Question: '''
//function which is in my DatabaseHelper class which extends SQLiteOpenHelper
public String getCoordinatesLatitude(int id) {
String rowLat = "";
SQLiteDatabase db = this.getReadableDatabase();
String latQuery = "SELECT " + KEY_LATITUDE + "FROM " + TABLE_COORDINATES + "WHERE " + KEY_ID + "=" + id;
Cursor cursorr = db.rawQuery(latQuery,null);
if (cursorr != null){
cursorr.moveToPosition(id);
rowLat = cursorr.getString(cursorr.getColumnIndex(KEY_LATITUDE));
}
// return coordinates
return rowLat;
}
//function in my main activity
public void onListItemClick(ListView l, View v, int position, long id) {
selectedFromList = (String) (l.getItemAtPosition(position));
selectedItem = (int) l.getItemIdAtPosition(position);
String rowLat = helper.getCoordinatesLatitude(selectedItem);
Toast.makeText(getApplicationContext(), rowLat, Toast.LENGTH_SHORT).show();
}
'''
I have a 'listview' which contains 'locations'. Each location contains 'latitude','longitude' and a date. What i basically want is to click on a 'listview' item, and retrieve the items 'latitude' value from my database, based on its 'listview' ID. I setup the 'getCoordinatesLatitude()' function but i dont know if my code is correct, because when i click on a 'listview' item i get force close and logcat shows 'nullPointerException'. How can i make this work? Thanks
What my listview looks like

I managed to get rid of nullPointerException error, and changed my code to this
'''
public String getLatitudeFromId(long id) {
String rowLat = "not found";
SQLiteDatabase db = this.getReadableDatabase();
//String latQuery = "SELECT " + KEY_LATITUDE + " FROM " + TABLE_COORDINATES + " WHERE " + KEY_ID + "=" + id;
//Cursor cursor = db.rawQuery(latQuery,null);
Cursor cursor = db.query(TABLE_COORDINATES, new String[] { "latitude" },"id="+id, null, null, null,null);
if (cursor.moveToFirst()){
cursor.moveToPosition((int) id);
rowLat = cursor.getString(cursor.getColumnIndex("latitude"));
}
cursor.close();
db.close();
// return coordinates
return rowLat;
}
'''
and
'''
public void onListItemClick(ListView l, View v, int position, long id) {
DatabaseHelper helper = new DatabaseHelper(this);
selectedFromList = (String) (l.getItemAtPosition(position));
selectedItem = l.getItemIdAtPosition(position);
String rowLat = helper.getLatitudeFromId(selectedItem);
Toast.makeText(getApplicationContext(), rowLat, Toast.LENGTH_SHORT).show();
}
'''
But now, when i click on listview item, the toast is not found, so it stops in the if (cursor.moveToFirst()) statement because the cursor is empty. How can the cursor be empty when my listview is full of items? :P
I fixed the problem just by changing my query to this Cursor cursor = db.query(TABLE_COORDINATES, new String[] {KEY_DATE}, null, null, null, null,null); where KEY_DATE is the column name that you want to be shown when u click an item in the listview
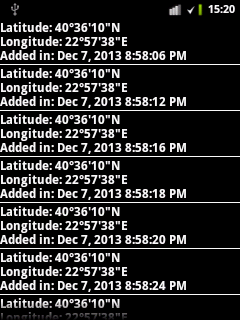
Answer: i actually worked my way out. Strangely though, i changed my query to this
Cursor cursor = db.query(TABLE_COORDINATES, new String[] {KEY_DATE}, null, null, null, null,null);
just letting the selection to null and only having the column that i wanted, and it worked! This question can be marked as answered.